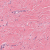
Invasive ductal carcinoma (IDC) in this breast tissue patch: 0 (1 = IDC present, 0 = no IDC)